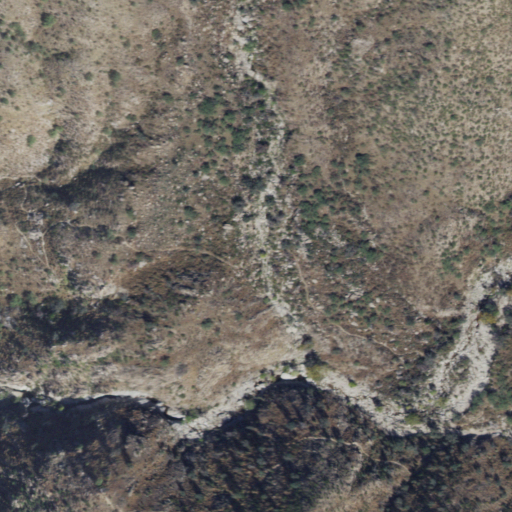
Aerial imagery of valley in Arizona named Box Camp Canyon containing only shrub